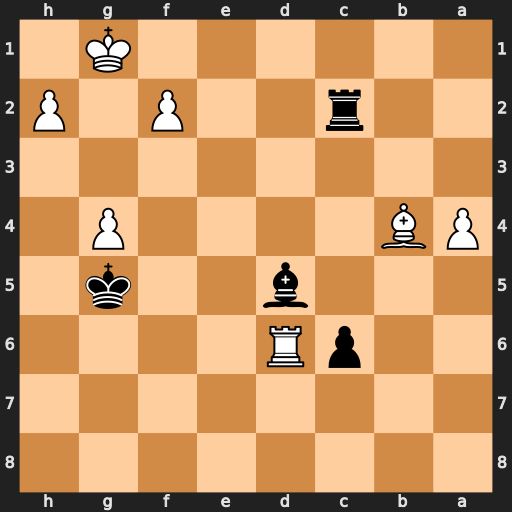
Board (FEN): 8/8/2pR4/3b2k1/PB4P1/8/2r2P1P/6K1
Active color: b
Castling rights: -
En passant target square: -
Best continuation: Rc1+ Be1 Rxe1#